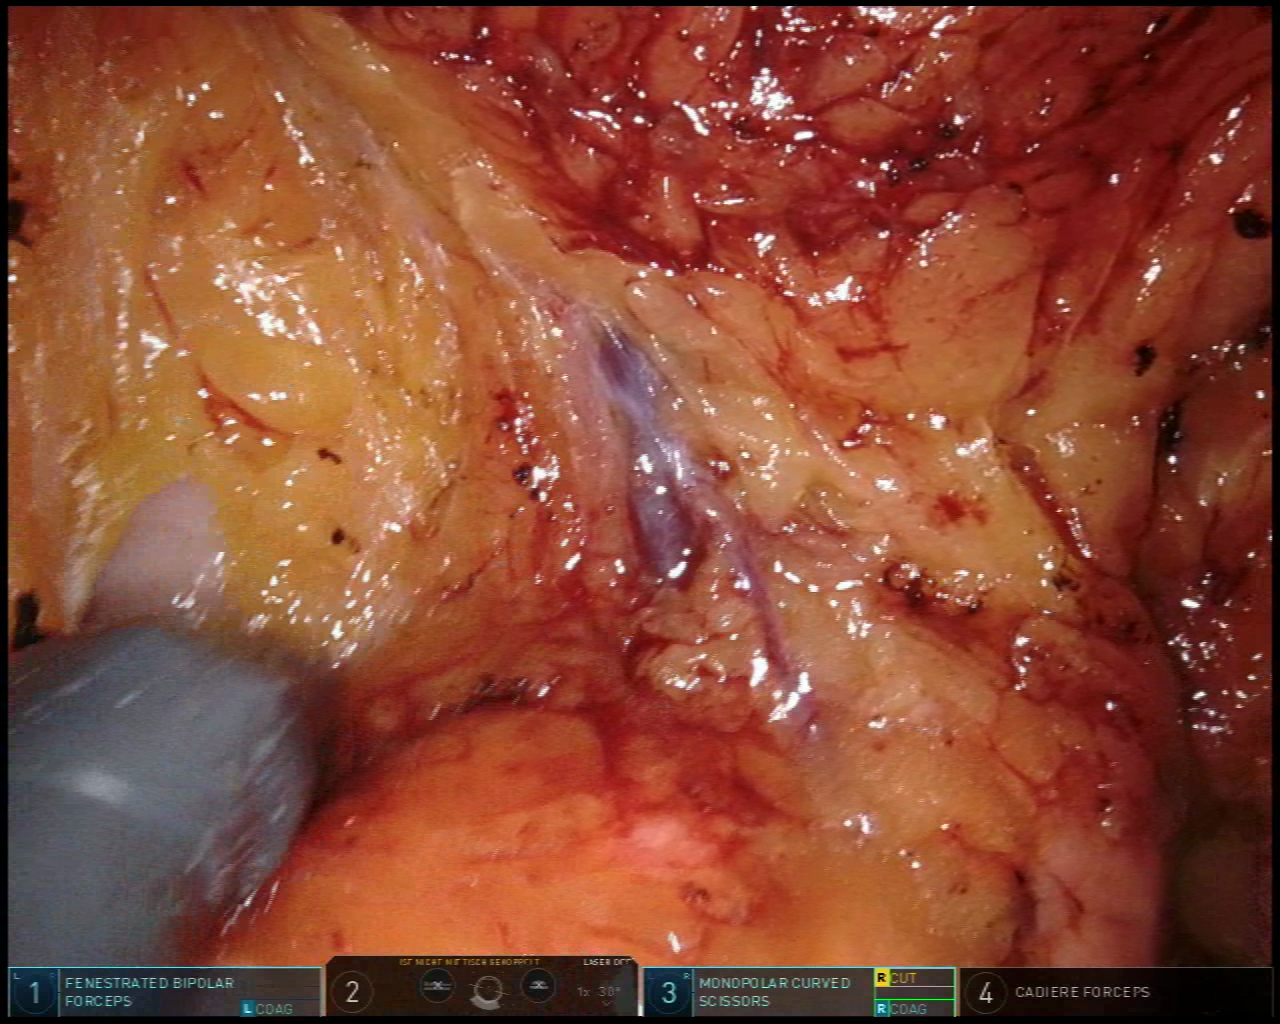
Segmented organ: stomach
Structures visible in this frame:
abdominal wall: no
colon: no
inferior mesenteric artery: no
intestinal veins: no
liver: no
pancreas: yes
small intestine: no
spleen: no
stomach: yes
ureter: no
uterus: no
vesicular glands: no